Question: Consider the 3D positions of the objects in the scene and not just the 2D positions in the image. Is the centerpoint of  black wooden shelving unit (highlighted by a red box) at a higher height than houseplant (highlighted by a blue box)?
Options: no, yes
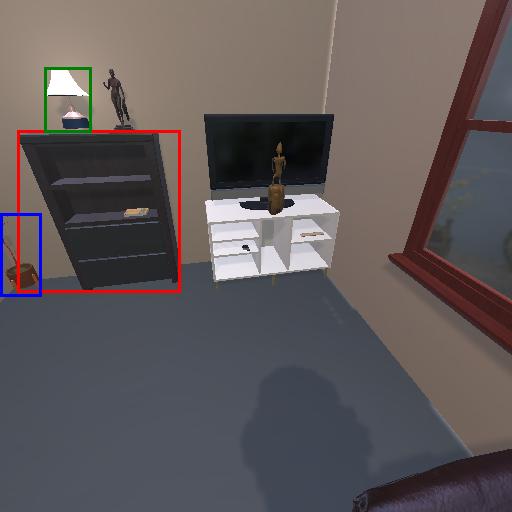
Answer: no